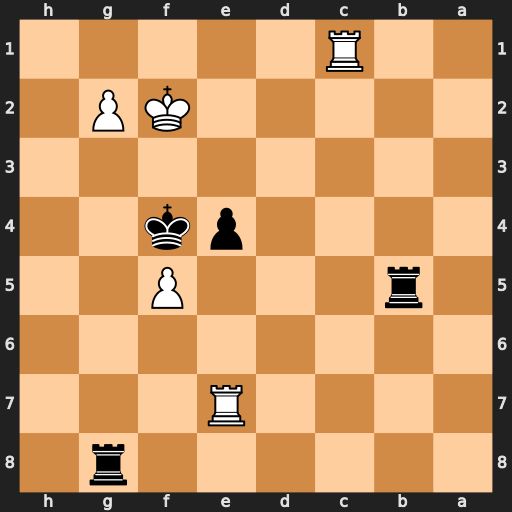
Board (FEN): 6r1/4R3/8/1r3P2/4pk2/8/5KP1/2R5
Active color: b
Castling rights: -
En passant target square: -
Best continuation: Rb2+ Kg1 Rgxg2+ Kh1 Rh2+